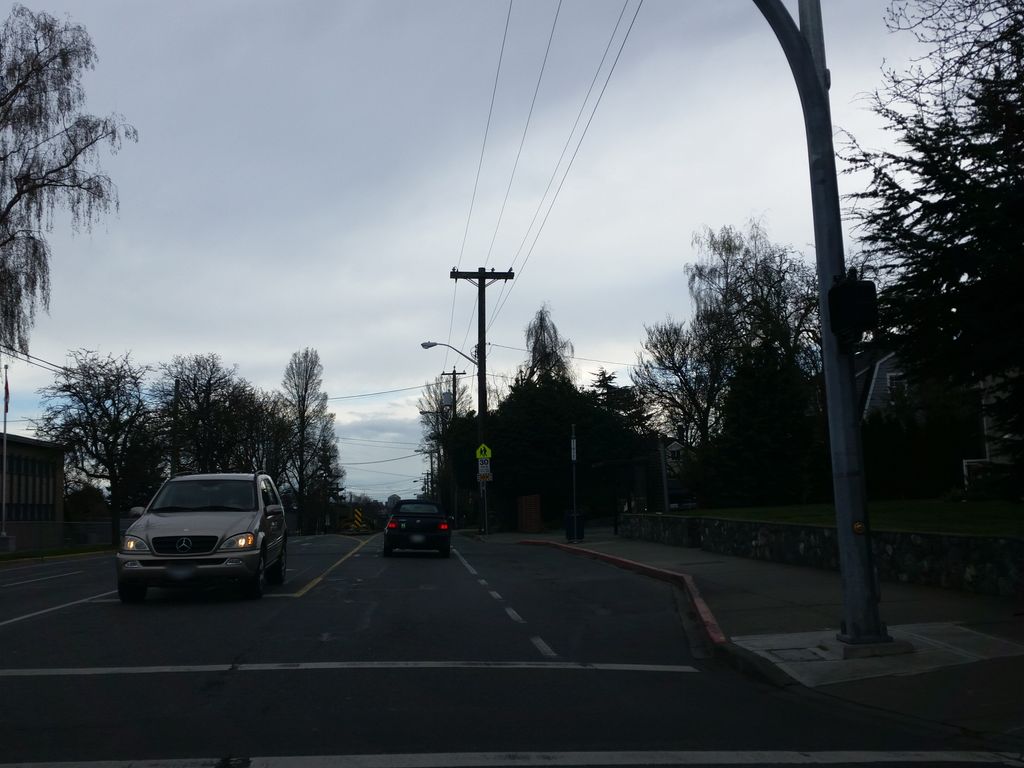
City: victoria